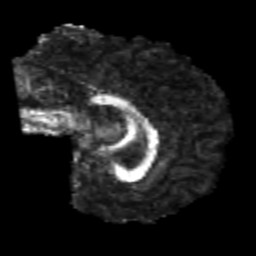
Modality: FA
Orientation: sagittal
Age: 20
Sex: male
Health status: healthy
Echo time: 0.074 s